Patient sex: M
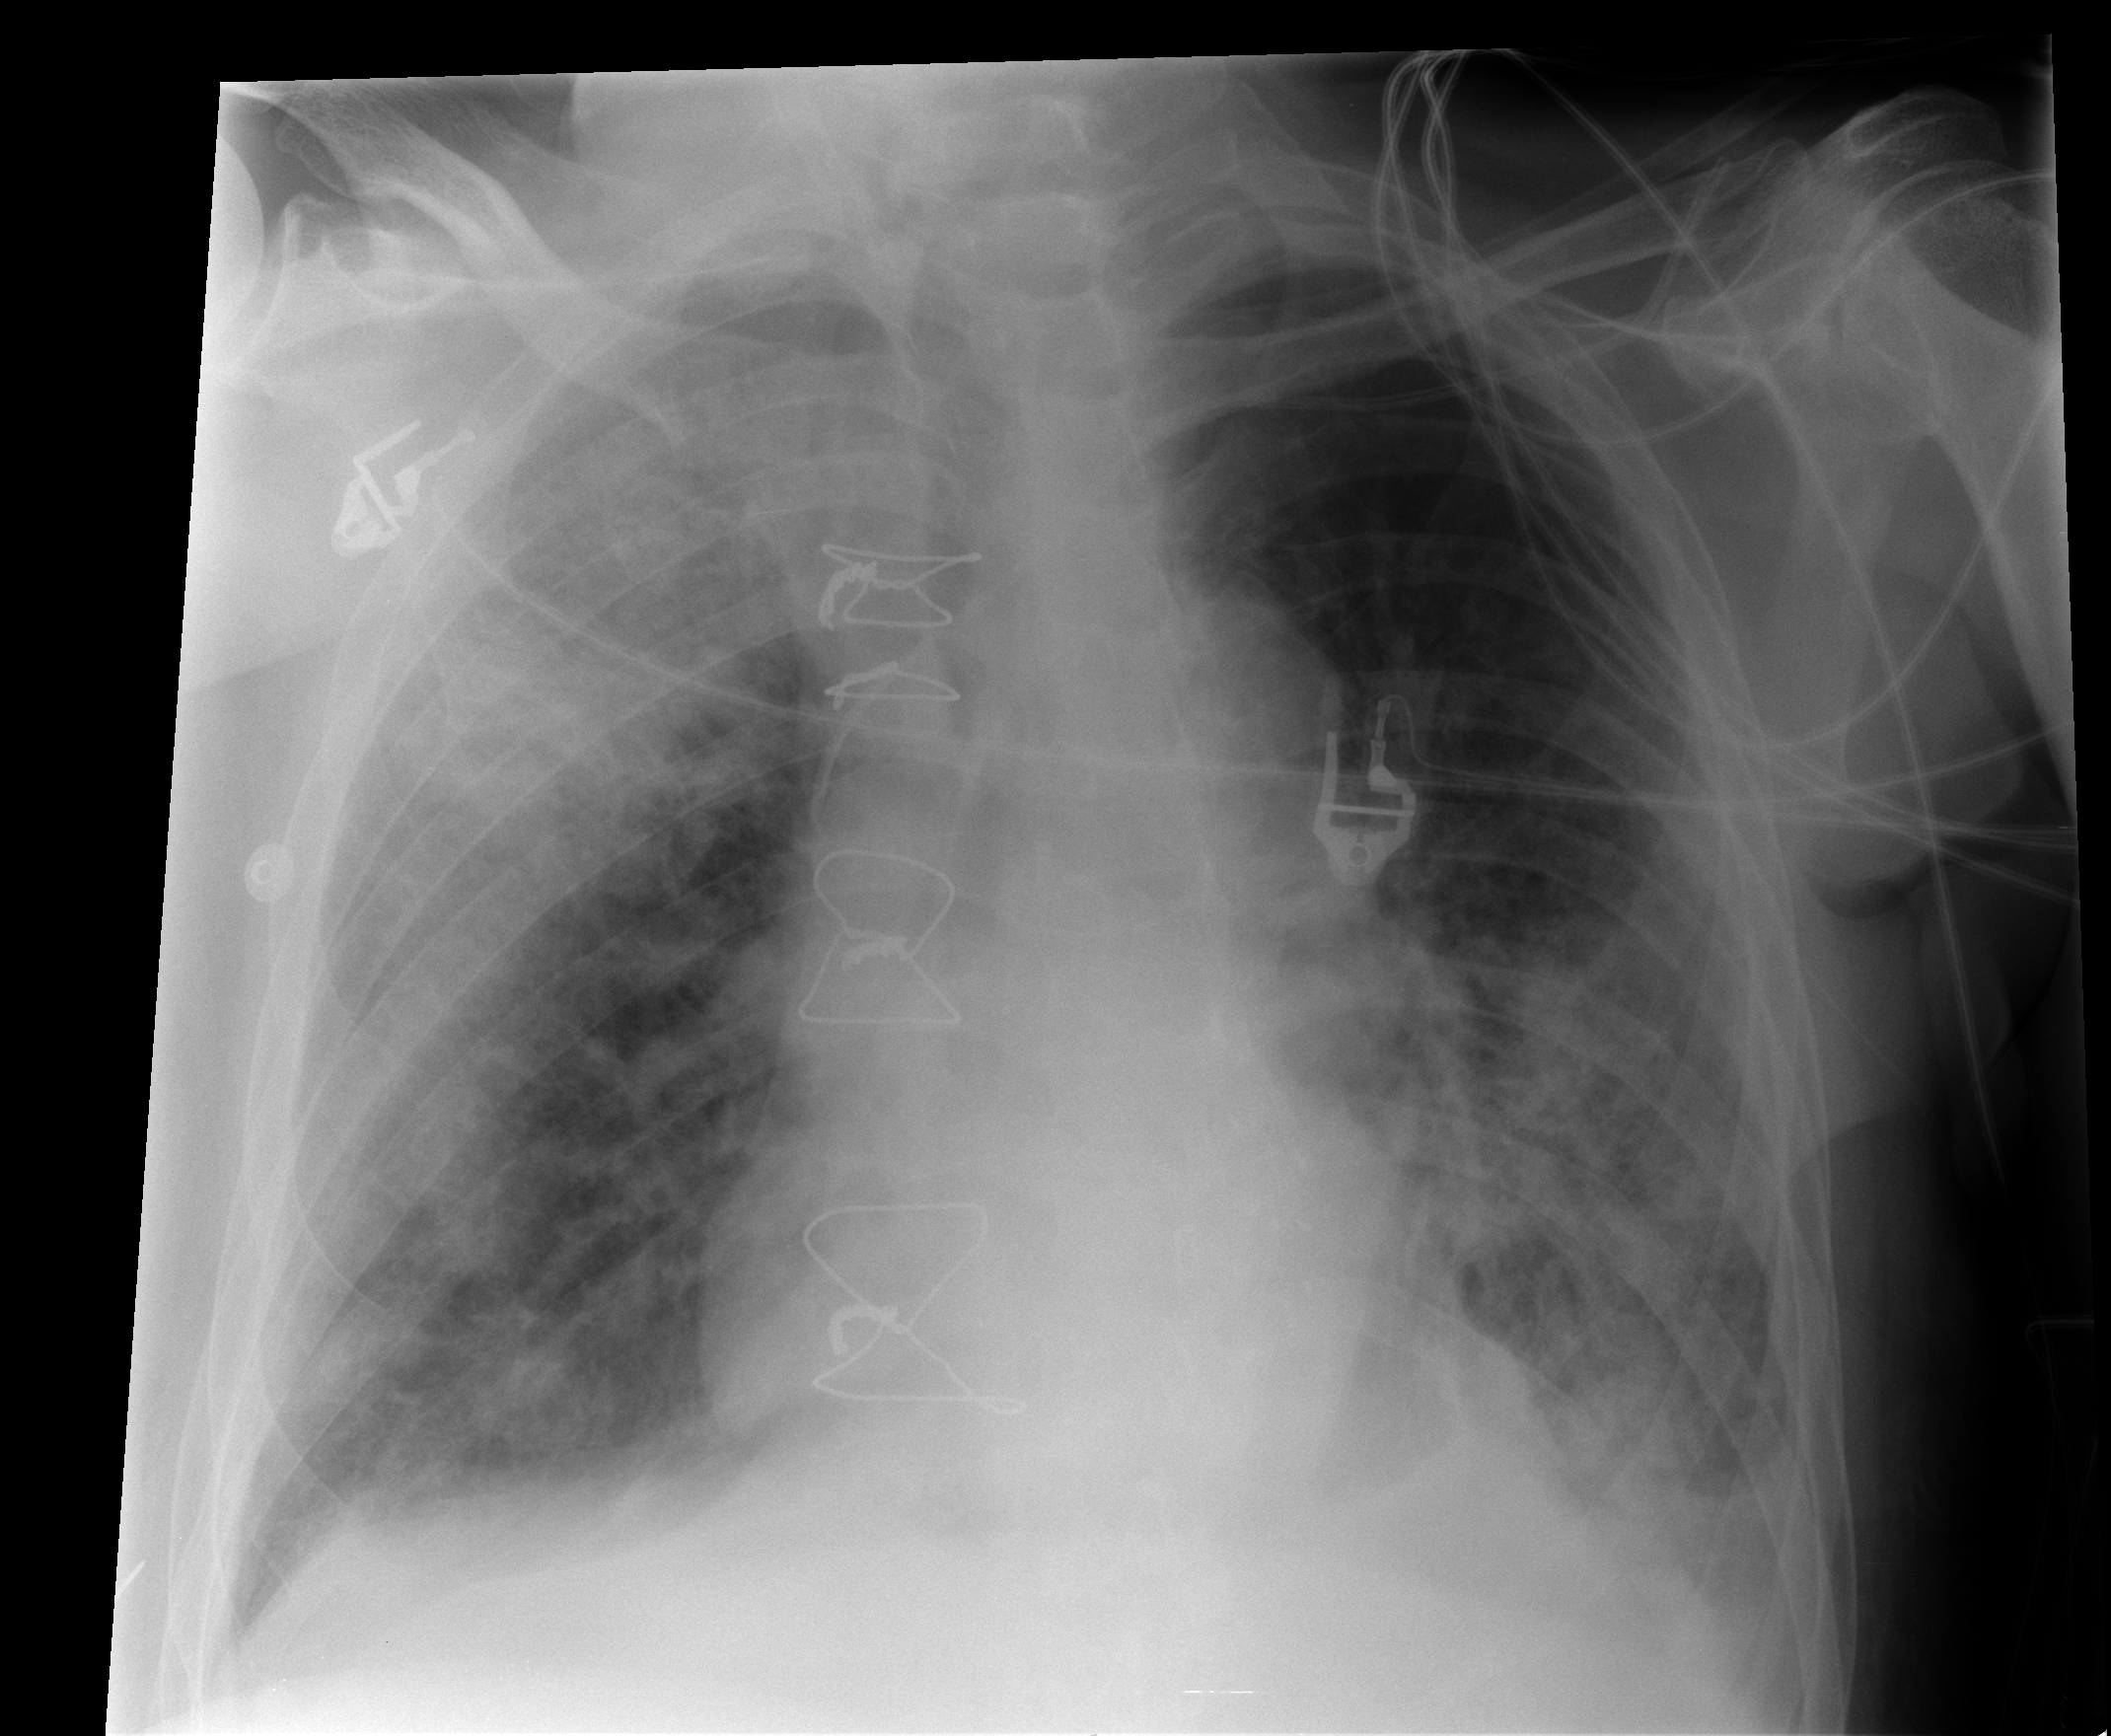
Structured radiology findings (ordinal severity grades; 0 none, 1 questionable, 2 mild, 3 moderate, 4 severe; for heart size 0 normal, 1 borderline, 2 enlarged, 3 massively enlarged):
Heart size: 0
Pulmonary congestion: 2
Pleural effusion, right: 0
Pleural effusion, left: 1
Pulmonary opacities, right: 3
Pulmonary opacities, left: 3
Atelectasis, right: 2
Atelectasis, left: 2